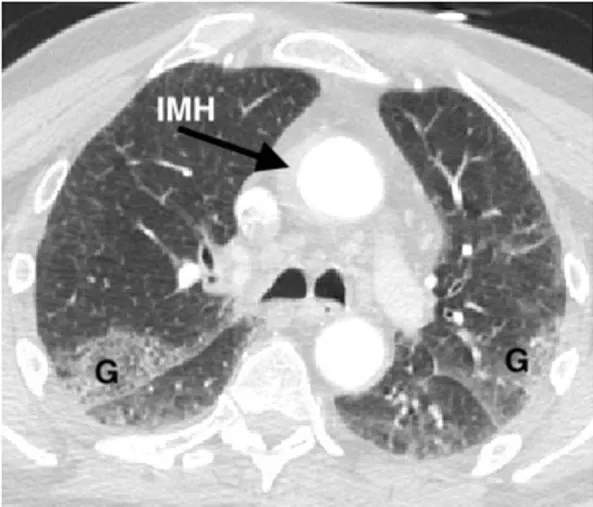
Computed Tomography. Computed tomography (CT) scan of the chest with contrast demonstrates an Intramural Hematoma (IMH) of the ascending thoracic aorta that extended from the aortic root to the proximal aortic arch. In addition, there were patchy peripheral ground-glass (G) opacities un the bilateral upper and lower lobes that have been associated with COVID-2019 infection.
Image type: radiology (ct)